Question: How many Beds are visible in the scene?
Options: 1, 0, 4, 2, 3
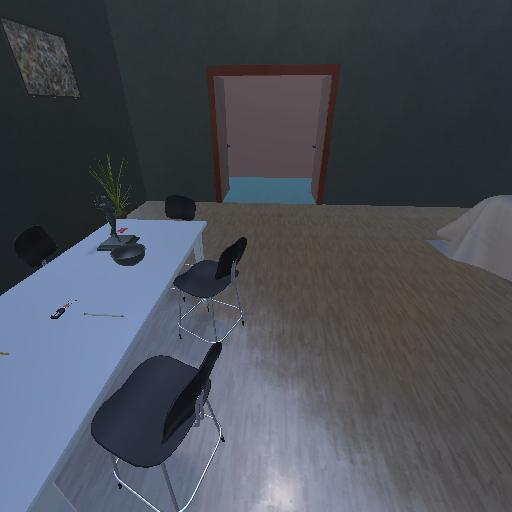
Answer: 1